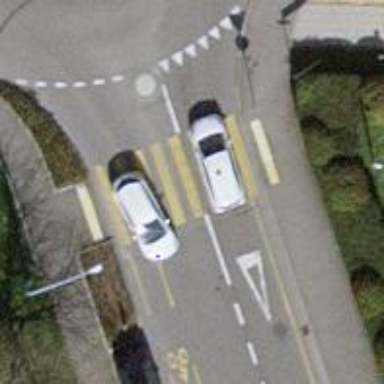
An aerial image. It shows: Tertiary road with cycle lane on the left.